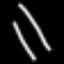
Label: line